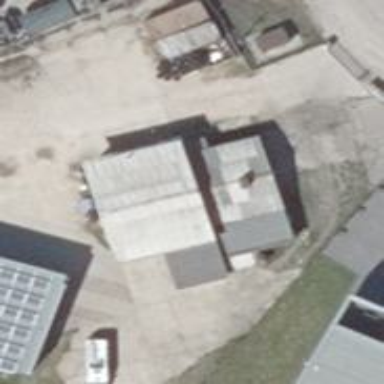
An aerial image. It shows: Car repair shop.